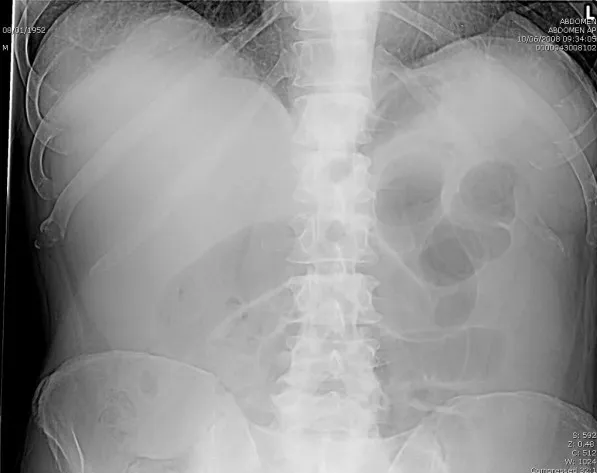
Plain abdominal x-ray. Distended small bowel loops consistent with small bowel obstruction.
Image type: radiology (x_ray)